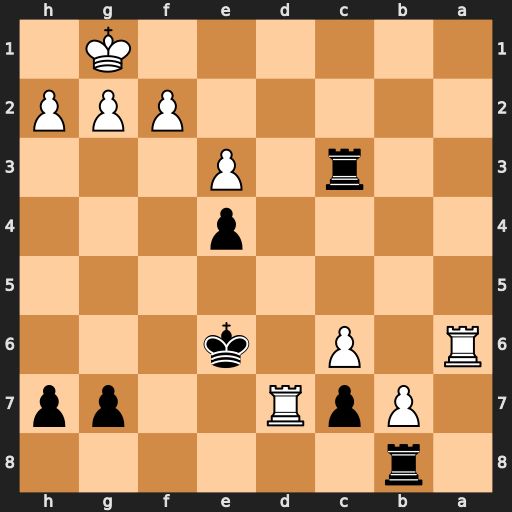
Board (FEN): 1r6/1PpR2pp/R1P1k3/8/4p3/2r1P3/5PPP/6K1
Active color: b
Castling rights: -
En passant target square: -
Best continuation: Rc1+ Rd1 Rxd1#